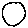
Label: circle